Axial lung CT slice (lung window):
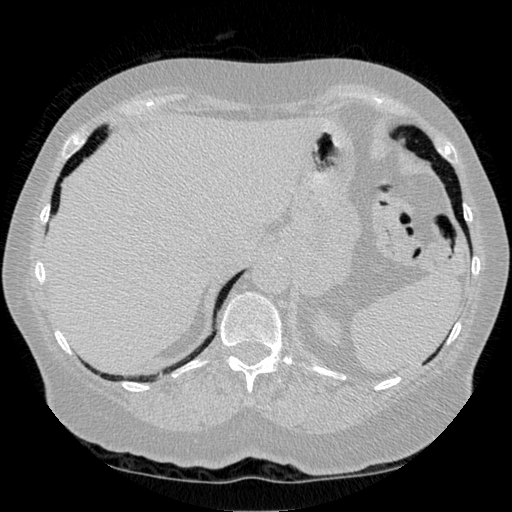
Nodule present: no